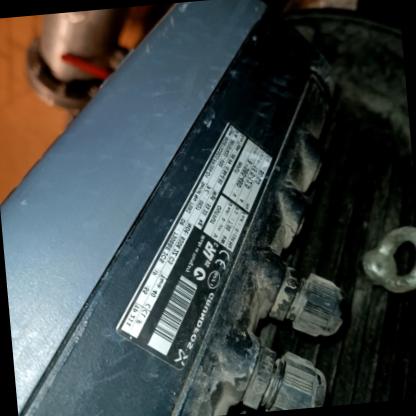
Klasa: tabliczka-znamionowa